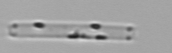
Label: Cerataulina_pelagica